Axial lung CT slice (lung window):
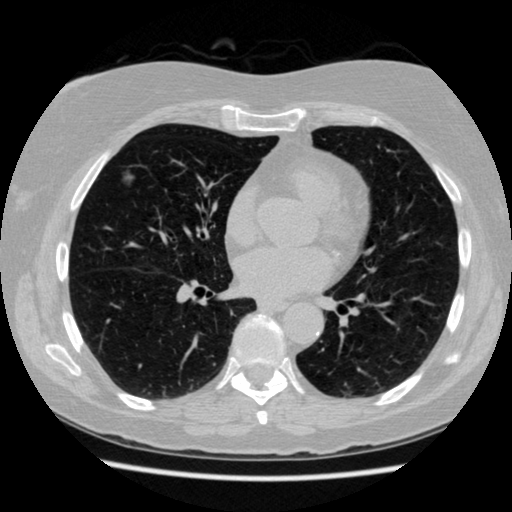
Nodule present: yes
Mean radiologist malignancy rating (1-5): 4.5